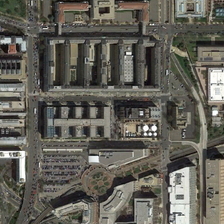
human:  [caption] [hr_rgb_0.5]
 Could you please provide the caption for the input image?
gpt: a large number of cars parked at the gate of tall buildings .

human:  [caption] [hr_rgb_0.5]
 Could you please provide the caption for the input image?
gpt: some buildings with a parking lot and some green trees are in a commercial area .

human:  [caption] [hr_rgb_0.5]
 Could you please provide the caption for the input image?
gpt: some buildings with a parking lot and some green trees are in a commercial area .

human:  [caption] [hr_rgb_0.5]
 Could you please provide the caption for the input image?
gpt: tall buildings are on both sides of the road .

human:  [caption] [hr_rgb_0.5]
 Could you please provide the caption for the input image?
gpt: tall buildings are on both sides of the road .